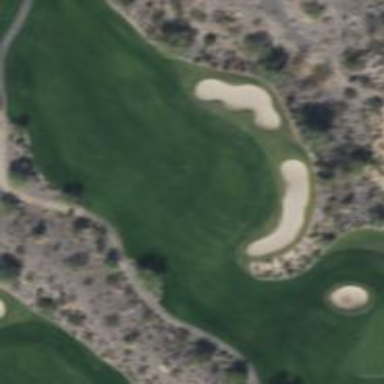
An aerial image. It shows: View of golf hole.